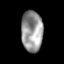
Tissue: prostate
Cell type: Epithelial cells
Senescence score: 0.2771
Nuclear area (px): 863
Mean DAPI intensity: 151.663